Question: I tried to make my textarea input in React submit the value with the key Enter, but I got this error and I don't know why this is happend:
Error Message

This is my function to catch the key:
'''
const myFormRef = useRef();
const onEnterPress = (e) => {
if(e.keyCode == 13 && e.shiftKey == false) {
e.preventDefault();
console.log(myFormRef.submit());
}
}
'''
This one is the Form with textarea:
'''
<Form id="myForm" ref={myFormRef} onSubmit={sendMessege}>
<TextareaAutosize
className='text_input'
placeholder='Digite algo aqui'
type="text"
value={formValue}
onChange={(e) => setFormValue(e.target.value)}
disabled={!user}
minRows={3}
maxRows={6}
onKeyDown={onEnterPress}
/>
</Form>
'''
Someone can help me?
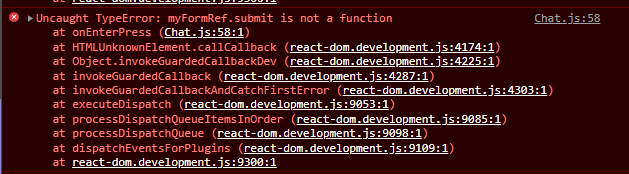
Answer: You need to get the 'current' from the reference.
Please try:
'''
console.log(myFormRef?.current?.submit());
'''